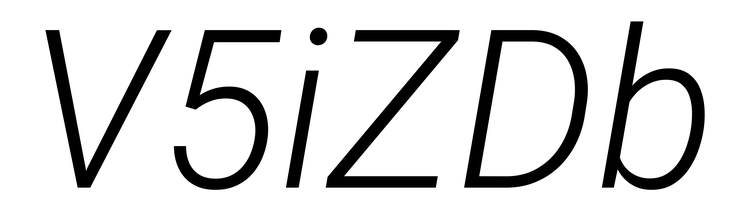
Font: Roboto-Italic_Light_Italic